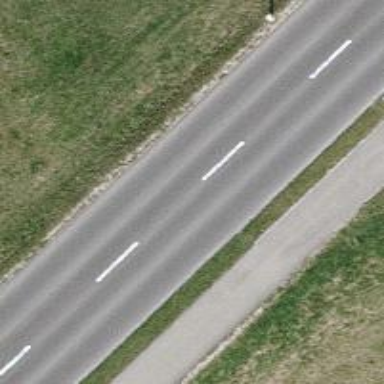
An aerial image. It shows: Tertiary road.